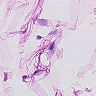
Metastatic tissue present: no